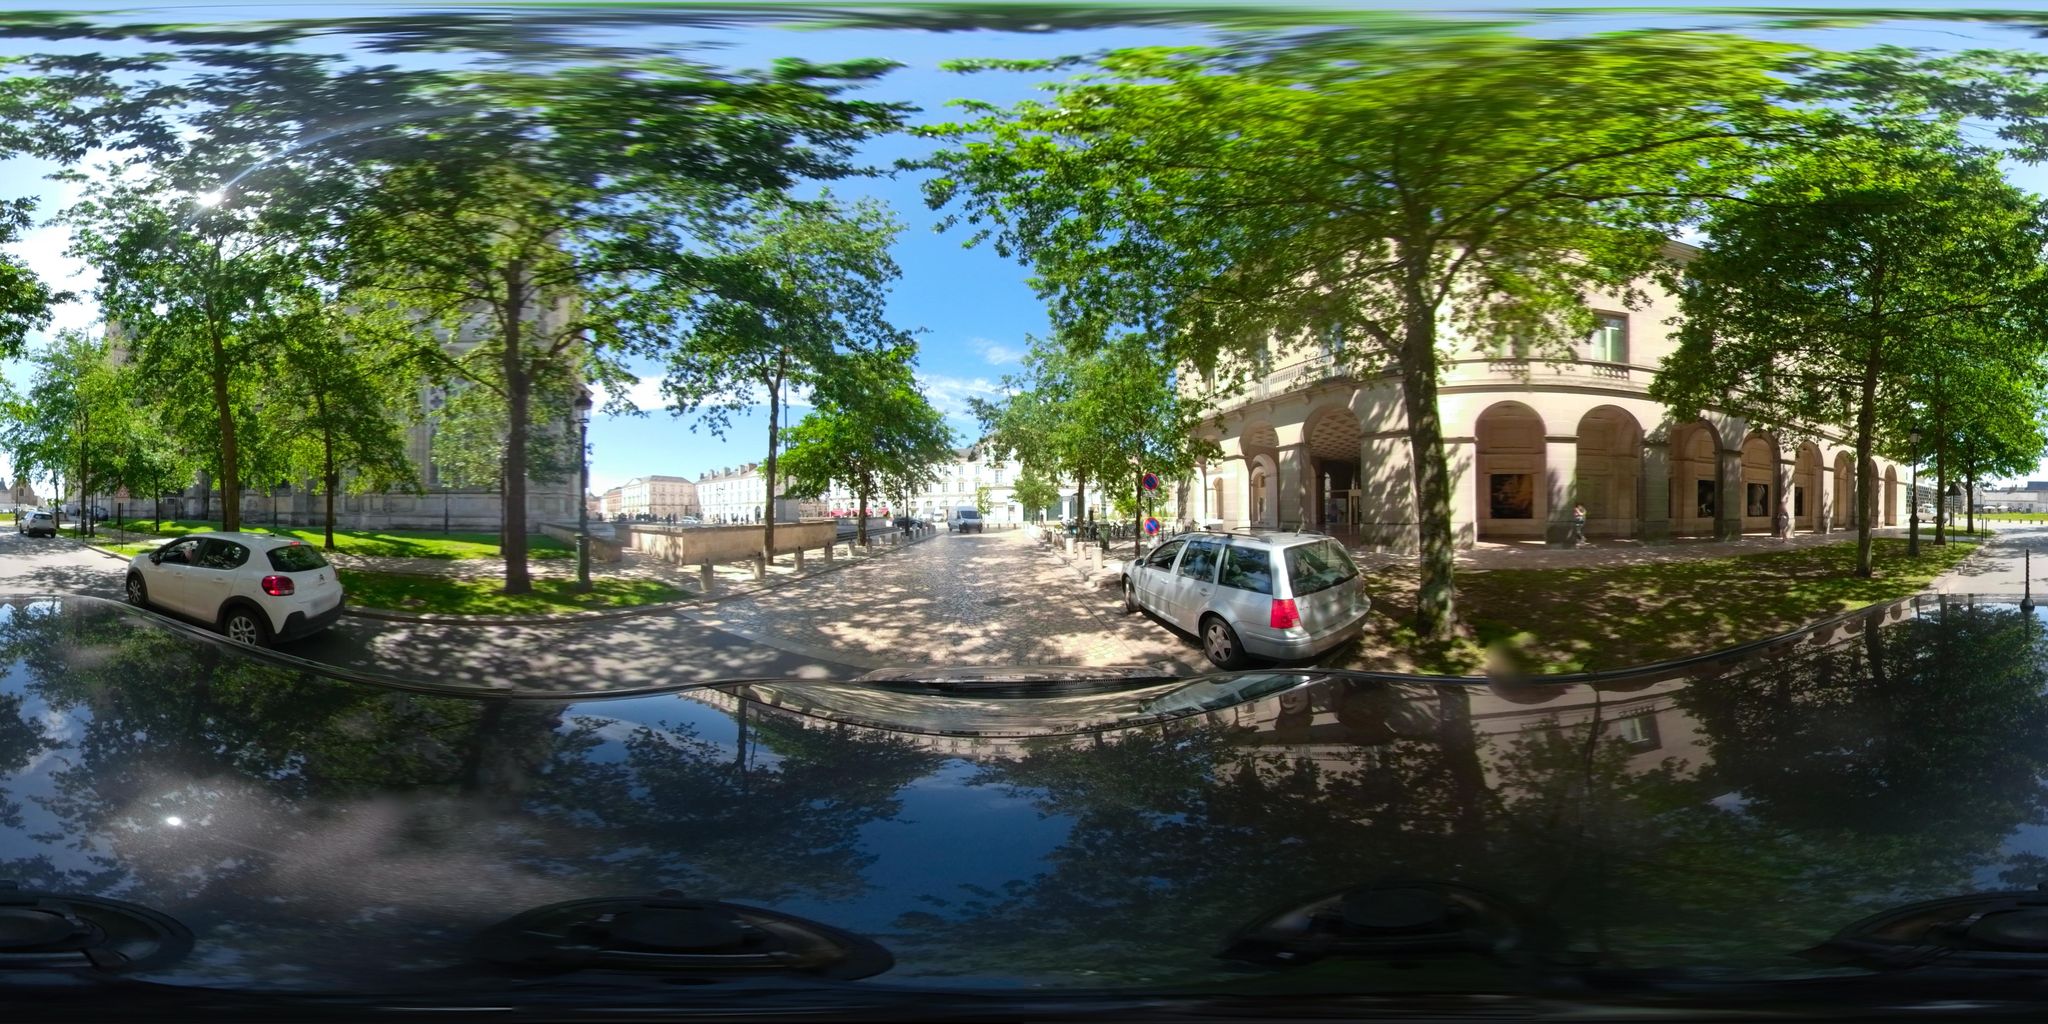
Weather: clear
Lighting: day
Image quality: slightly poor
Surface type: cycling surface
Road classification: tertiary, living_street
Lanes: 2
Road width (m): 6
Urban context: urban centre
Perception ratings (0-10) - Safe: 5.18, Lively: 6.53, Beautiful: 3.42, Boring: 2.46, Depressing: 3.22, Wealthy: 7.12